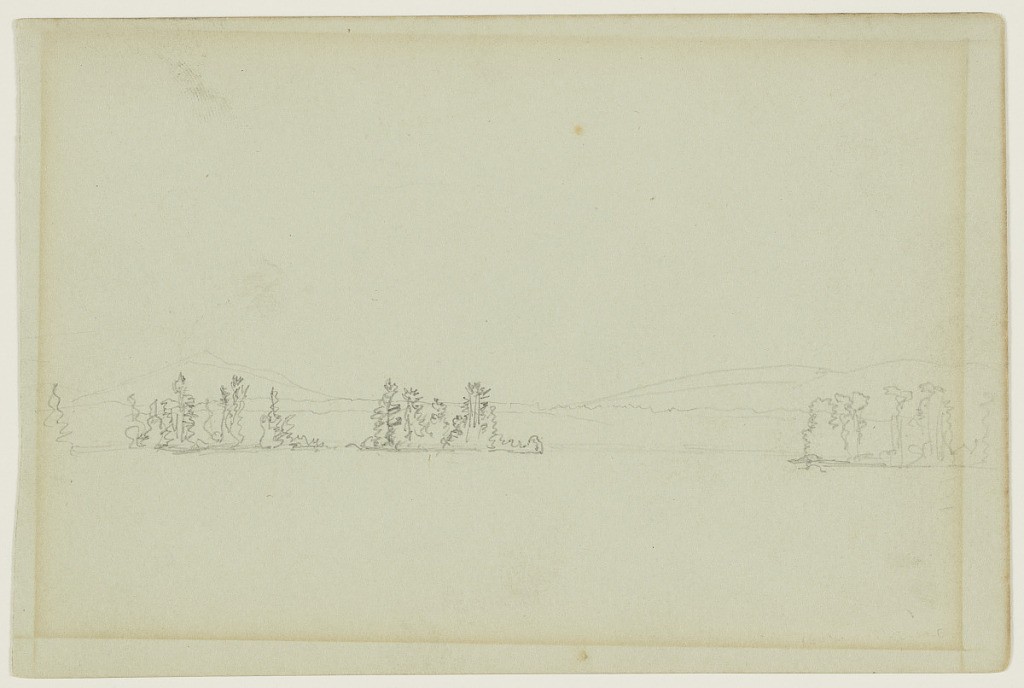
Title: Wooded Islands on a Lake
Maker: Frederic Edwin Church, American, 1826–1900
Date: possibly 1856
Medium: Graphite on gray-green wove paper
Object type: Drawing
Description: Landscape sketch showing a view of a wooded islands in lake, possibly in Maine, with rolling mountains in the background. The water's surface extends from the foreground to the middle distance, where it encounters the opposite shoreline, as well as three prominently wooded islands at left, center left, and far right. In the background, overlapping mountain ridges are visible, with a sharp peak in the distance at left.